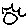
Label: sun